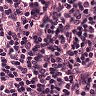
Metastatic tissue present: no